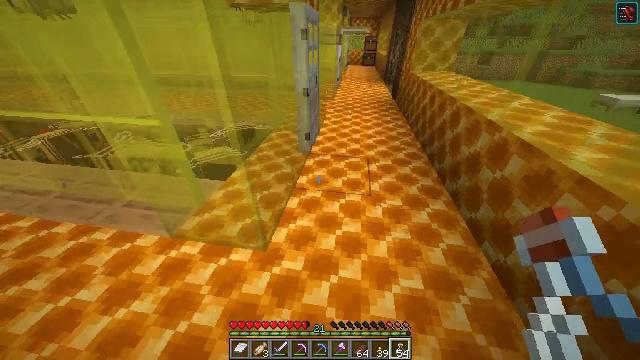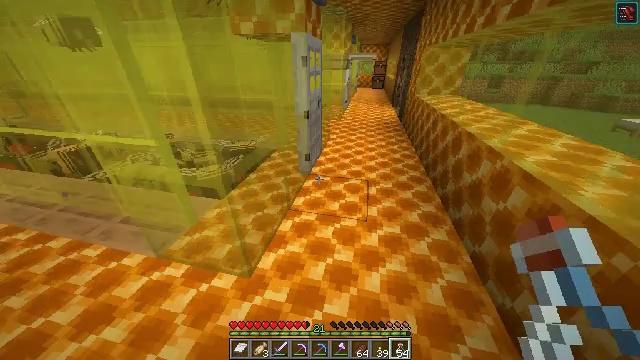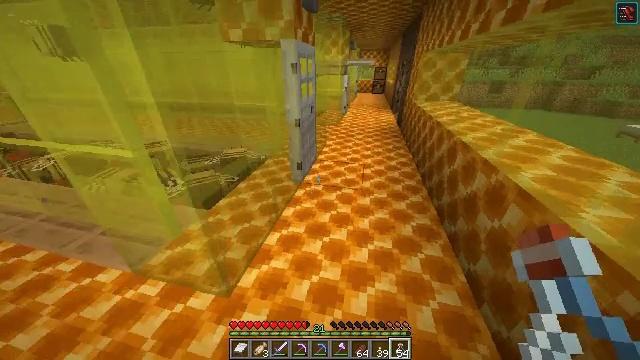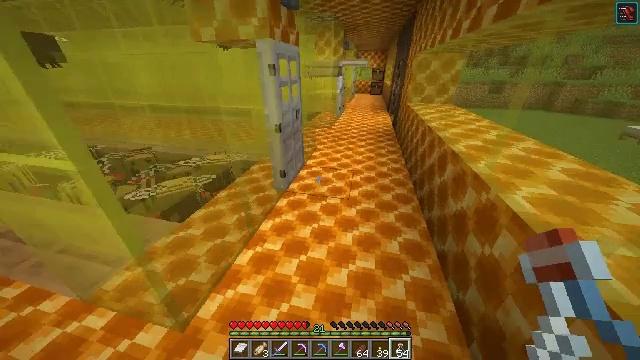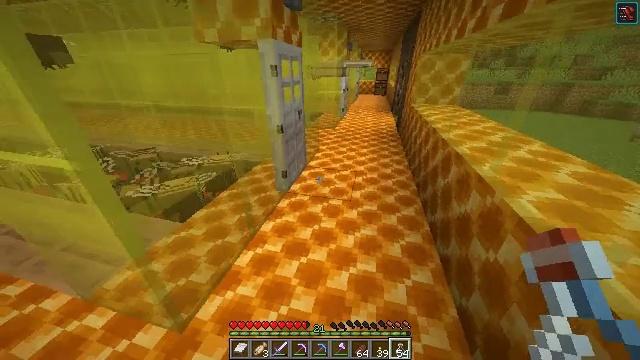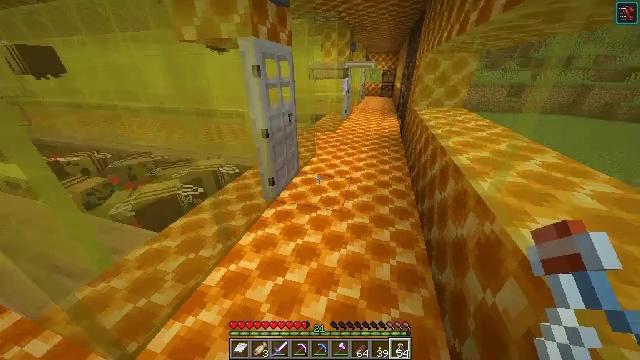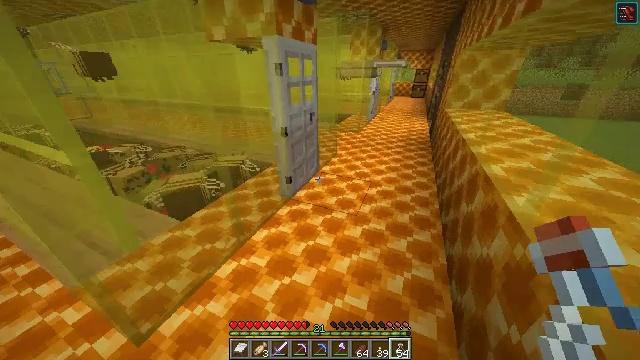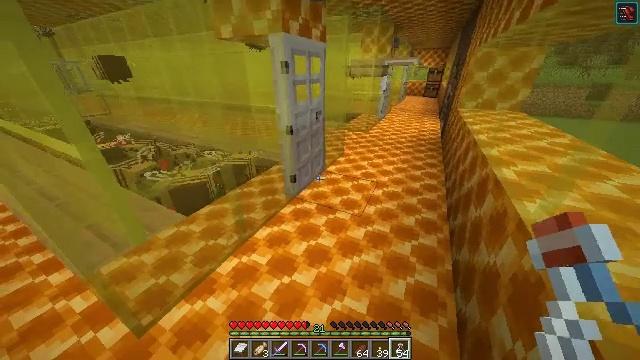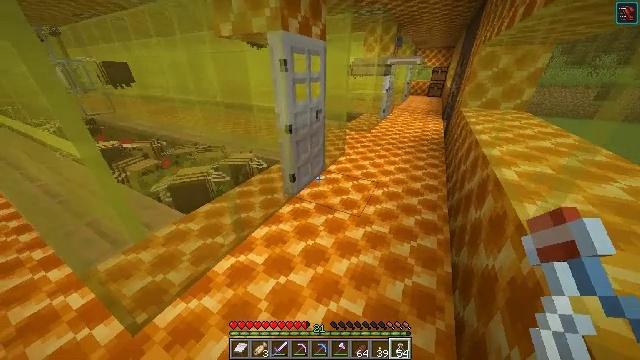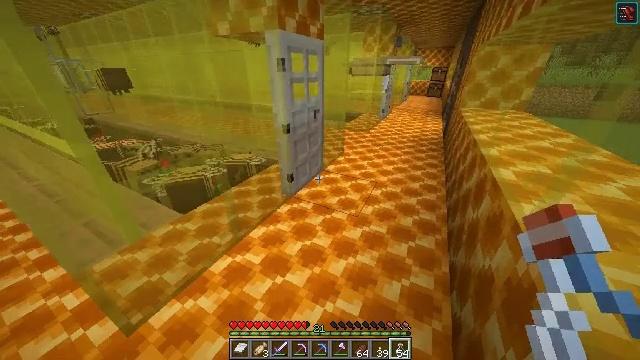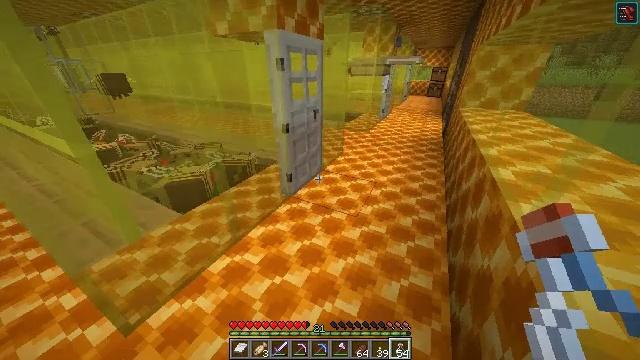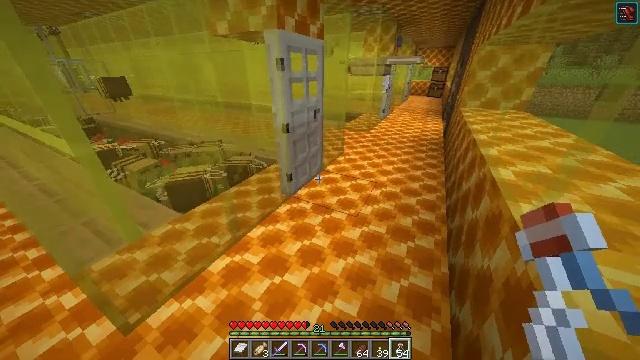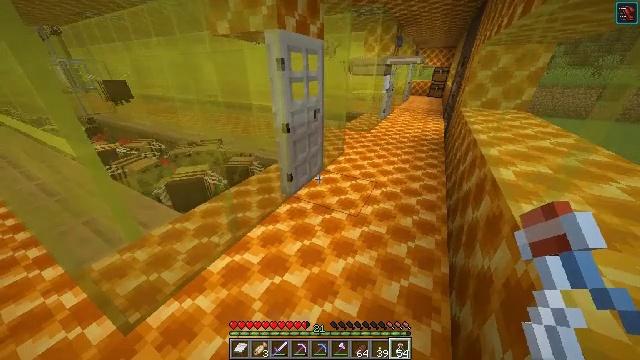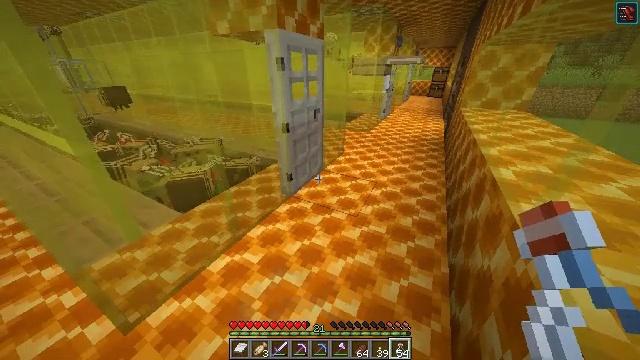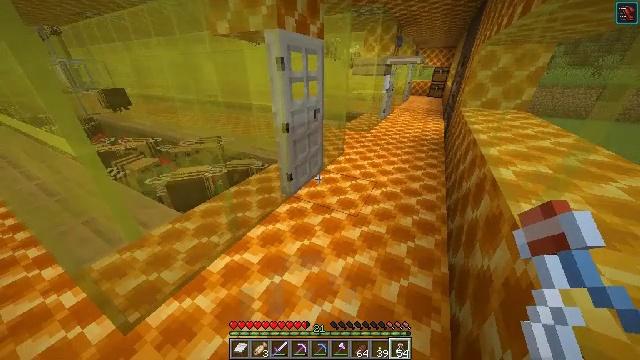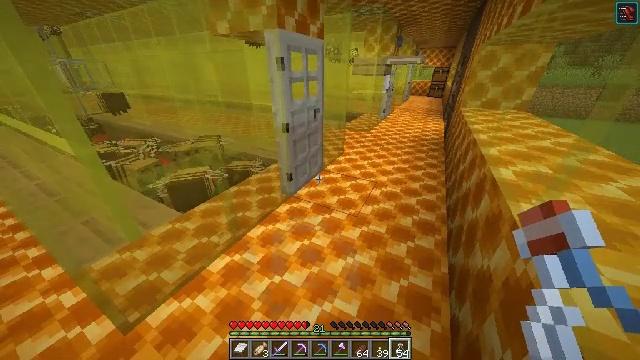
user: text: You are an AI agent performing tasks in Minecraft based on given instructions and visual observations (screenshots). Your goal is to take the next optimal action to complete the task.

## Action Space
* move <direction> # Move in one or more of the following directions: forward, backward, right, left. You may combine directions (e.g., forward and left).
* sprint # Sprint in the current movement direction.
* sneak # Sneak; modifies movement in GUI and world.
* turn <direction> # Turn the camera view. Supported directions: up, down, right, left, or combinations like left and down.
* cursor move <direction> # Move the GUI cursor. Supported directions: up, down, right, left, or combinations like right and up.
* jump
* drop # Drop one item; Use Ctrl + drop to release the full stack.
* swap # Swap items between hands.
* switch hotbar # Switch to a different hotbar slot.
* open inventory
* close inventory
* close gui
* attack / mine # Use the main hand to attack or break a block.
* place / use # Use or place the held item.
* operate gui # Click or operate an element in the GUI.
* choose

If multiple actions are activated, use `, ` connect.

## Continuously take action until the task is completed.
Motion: motion action
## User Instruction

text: Form a honey block with honey bottles in the grid.
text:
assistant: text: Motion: move forward and move right, turn left and up
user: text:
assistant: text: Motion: move forward and move right, turn up
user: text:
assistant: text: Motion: move forward and move right
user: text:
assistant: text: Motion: move forward and move right, turn left
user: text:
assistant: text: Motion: turn left
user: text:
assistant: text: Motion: turn left
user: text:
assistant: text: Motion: turn left
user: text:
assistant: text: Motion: no_op
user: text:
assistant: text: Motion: no_op
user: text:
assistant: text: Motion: no_op
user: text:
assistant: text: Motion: no_op
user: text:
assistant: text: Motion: no_op
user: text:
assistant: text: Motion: no_op
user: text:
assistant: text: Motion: no_op
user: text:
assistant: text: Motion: no_op
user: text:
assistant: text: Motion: no_op
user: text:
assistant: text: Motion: no_op
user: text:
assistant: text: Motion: no_op
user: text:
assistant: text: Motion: no_op
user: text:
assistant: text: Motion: move forward
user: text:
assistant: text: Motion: move forward
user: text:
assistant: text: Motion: move forward
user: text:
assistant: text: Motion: move forward
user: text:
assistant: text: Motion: no_op
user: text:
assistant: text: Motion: no_op
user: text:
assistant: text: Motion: no_op
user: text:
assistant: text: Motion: no_op
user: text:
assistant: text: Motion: no_op
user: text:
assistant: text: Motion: no_op
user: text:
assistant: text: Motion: no_op